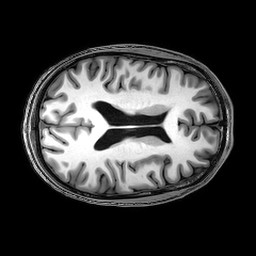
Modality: T1w
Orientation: axial
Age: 25
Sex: male
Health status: healthy
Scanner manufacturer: philips
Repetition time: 0.008302 s
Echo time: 0.00383 s